Question: I set up a Debian virtual machine for local development, but funny enough any kind of PHP errors are displayed in an (too me) unusual design, with a orange table layout... How can I make PHP display errors the with the "traditional" design?
Update (added system explanation and screenshot):
It's Debian running on a virtual machine on my Mac using VirtualBox.

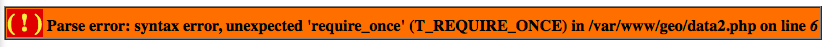
Answer: Based on the comment from Bojangles I investigated and found xdebug to be enabled. Disabling it removed the "orange" error output, and I now get "normal" error display.
I disabled it by removing the link to include the xdebug extension in /etc/php5/conf.d